Interaction volume radius: 5 \u00c5
Interaction volume height: 25 \u00c5
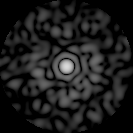
Disorder parameter: 0.866